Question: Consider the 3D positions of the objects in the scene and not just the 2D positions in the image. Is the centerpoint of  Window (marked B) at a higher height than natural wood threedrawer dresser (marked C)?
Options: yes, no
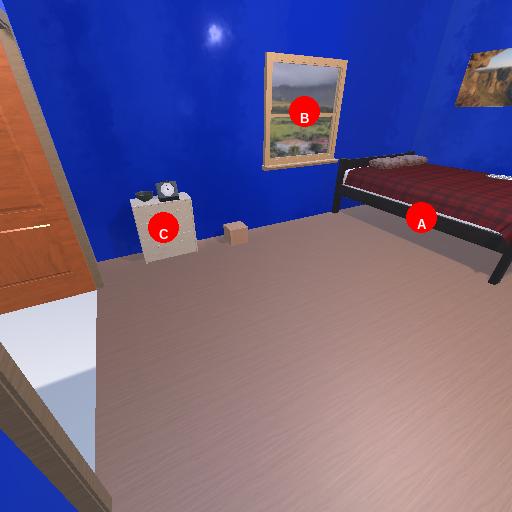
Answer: yes